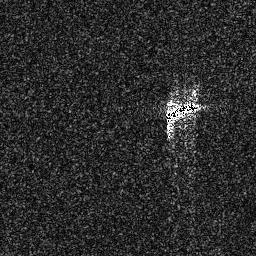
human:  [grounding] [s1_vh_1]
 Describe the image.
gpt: In the satellite image, there is  <ref>1 medium ship </ref> <box>[[63, 38, 76, 48, 0]]</box> located at right.